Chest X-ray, PA view. Patient: 43 years old, sex M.
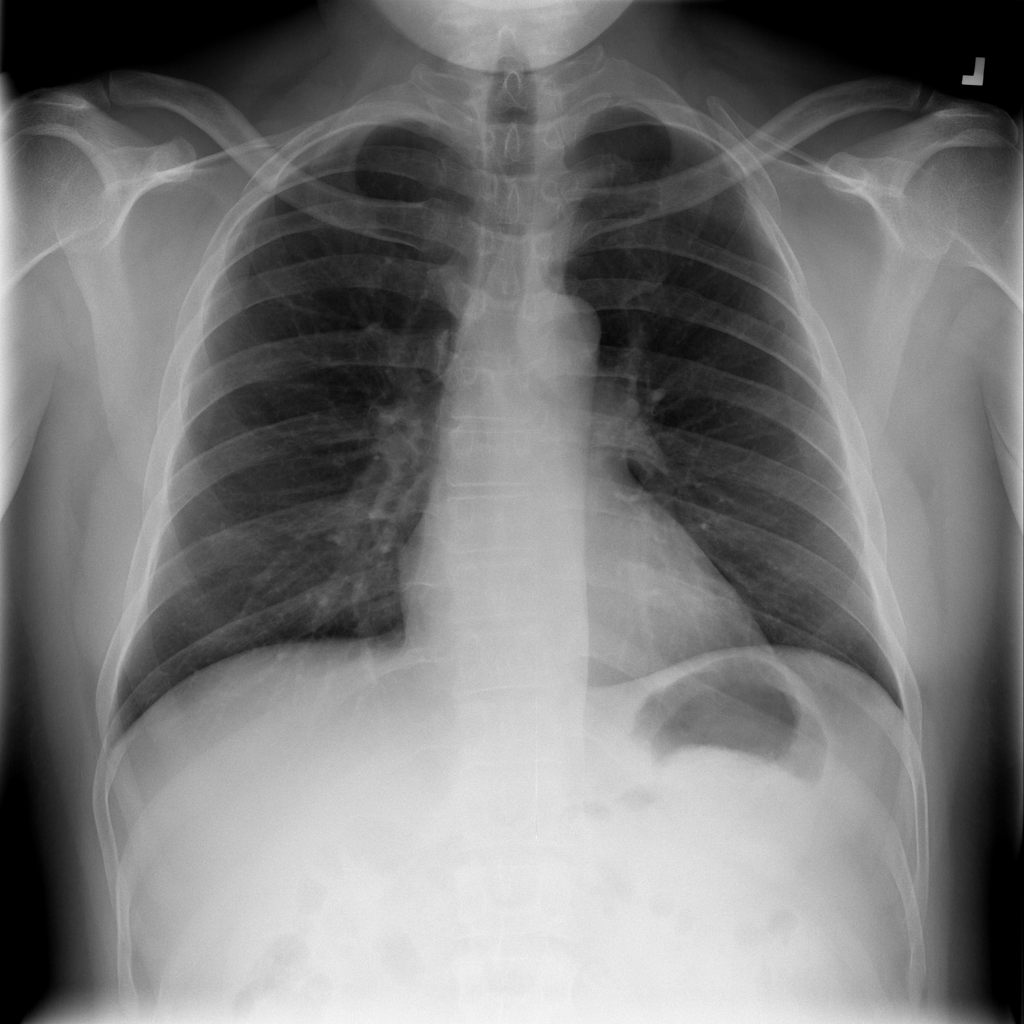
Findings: No Finding